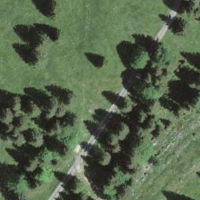
EUNIS habitat code: 43
Species observed at this site:
Veronica serpyllifolia